Question: ps script to execute from powershell! I have changed the the execution previlage to unrestricted. But when I run a simple script I get the following

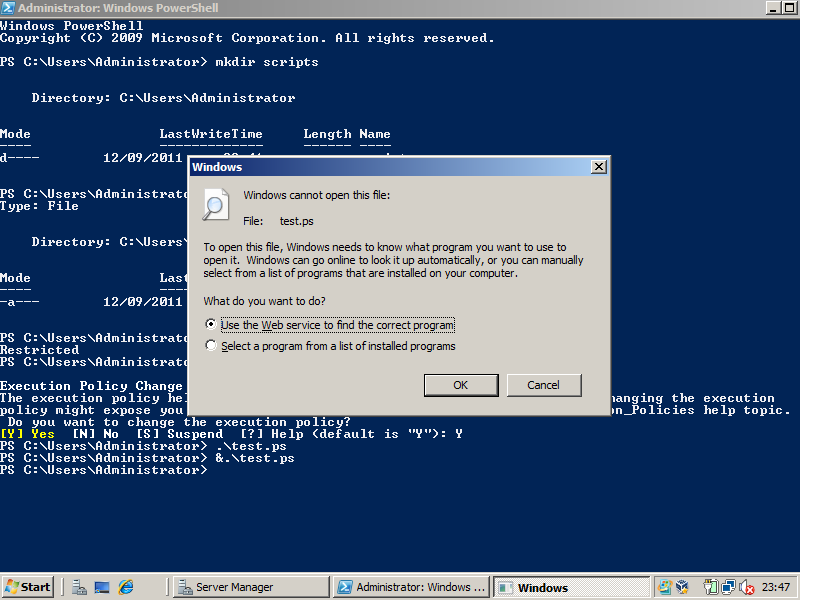
Answer: PowerShell's file extension is '.ps1', not '.ps'. Just rename the script.